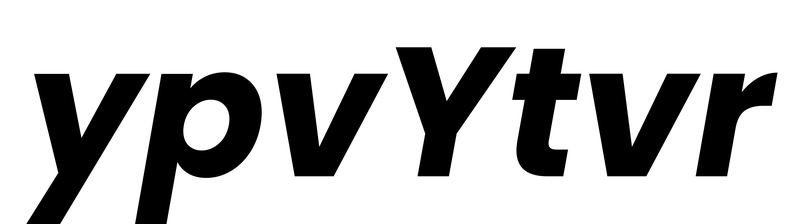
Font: Poppins-BoldItalic